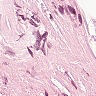
Metastatic tissue present: no